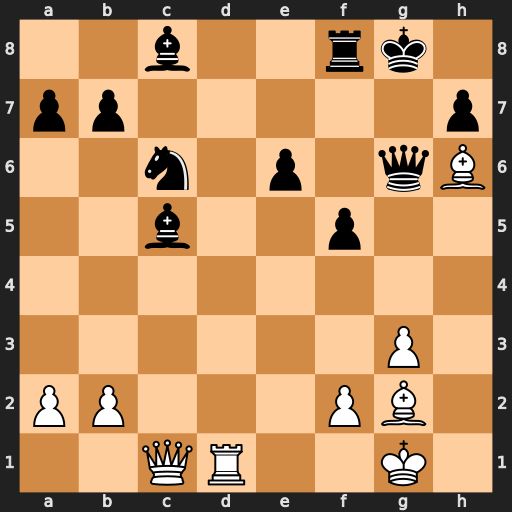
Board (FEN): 2b2rk1/pp5p/2n1p1qB/2b2p2/8/6P1/PP3PB1/2QR2K1
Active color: w
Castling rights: -
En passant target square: -
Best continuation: Bxf8 Bxf8 Bxc6